Interaction volume radius: 5 \u00c5
Interaction volume height: 20 \u00c5
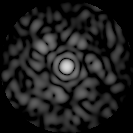
Disorder parameter: 0.8129